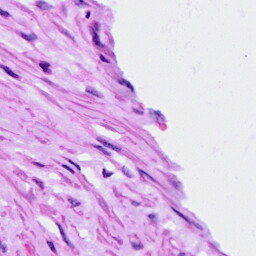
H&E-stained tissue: Ovarian